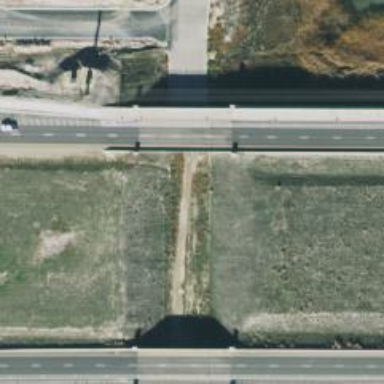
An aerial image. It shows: Expressway with asphalt surface categorized as trunk highway.